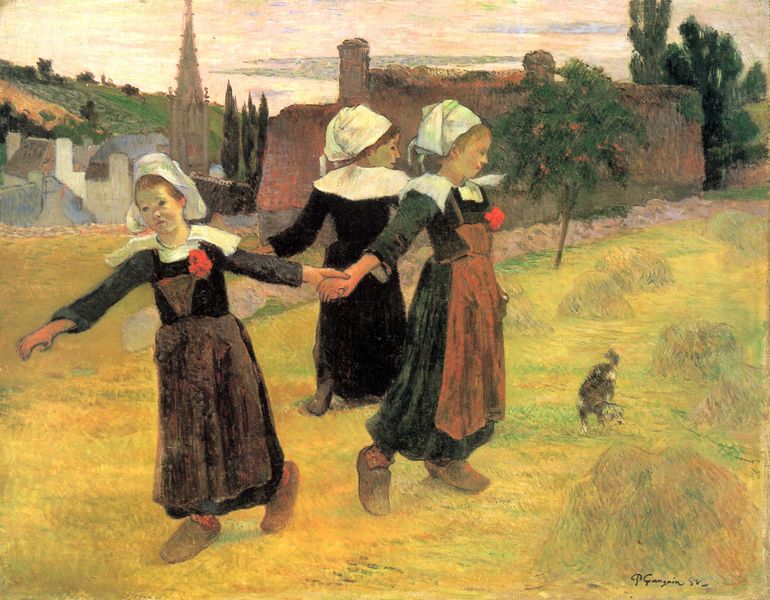
Titel: Der Reigen der kleinen Bretoninnen
Künstler: Paul Gauguin
Standort: Washington (District of Columbia)
Institution: National Gallery of Art
Schlagwörter: baum, berg, gemälde, himmel, meer, weiß, wolken, bäume, gelb, grün, kirchturm, landschaft, menschen, mädchen, stadt, blume, blumen, holz, hut, hüte, kleid, kleider, schwarz, dach, gebäude, gras, haus, hund, rose, rosen, rot, tier, wiese, haube, malerei, rock, tanz, kappe, arm, kragen, holland, hände, feld, häuser, pappeln, kirche, realismus, drei, tanzen, kinder, turm, hase, zypressen, hündchen, schürze, sommer, schuhe, ernte, garben, getreide, heu, schürzen, dorf, mauer, herbst, bretagne, spielen, kopftuch, uhr, gauguin, spiel, katze, burg, haufen, zypresse, heuhaufen, hauben, tracht, mauern, obstbäume, nelken, niederland, reigen, hausschuhe, frosch, holzschuhe, glücklich, holzschuh, paul gauguin, ringelreihen, pantinen, bauernmädchen, spielende kinder, ringelreihe, gtas, ringelreien, 3, s, bechmann, stadt#, tanz spiel